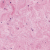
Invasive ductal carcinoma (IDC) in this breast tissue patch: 0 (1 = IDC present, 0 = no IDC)